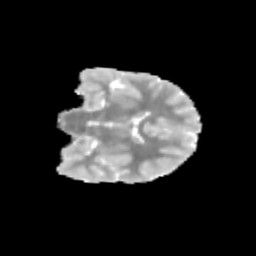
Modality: MD
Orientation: coronal
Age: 11
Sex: female
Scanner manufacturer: siemens
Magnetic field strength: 3 T
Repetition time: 3.8 s
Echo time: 0.07 s